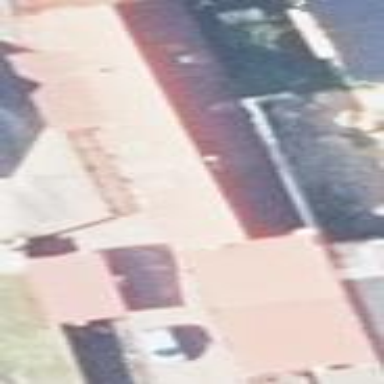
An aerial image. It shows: Gabled roofed house.